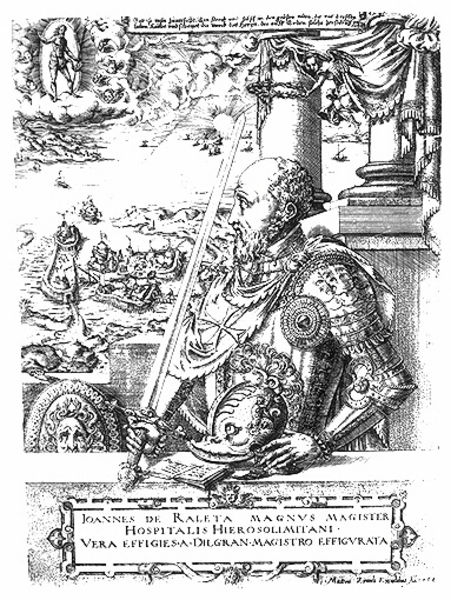
Titel: Bildnis des Johann Horaz de la Valetta
Künstler: Mathis Zündt
Institution: (Seriendruck)
Schlagwörter: feder, gott, himmel, kopf, mann, meer, schatten, wasser, weiß, wolken, landschaft, see, sitzen, frisur, grau, mund, nase, profil, schwarz, stirn, säule, säulen, zeichnung, blick, wolke, alt, bart, architektur, augen, falten, johannes, kragen, mensch, rahmen, vollbart, bildnis, herr, hände, portrait, porträt, vorhang, ferne, sonne, auge, haare, locke, locken, schultern, boote, oval, engel, spanien, schiff, schiffe, schrift, mauer, grafik, graphik, krieg, schlacht, sturm, tafel, kartusche, inschrift, glatze, metall, plinthe, wange, schild, buch, medaillon, kreuz, palast, druck, druckgraphik, schwarzweiss, radierung, stich, illustration, schwert, säbel, text, waffe, degen, helm, krause, ritter, rüstung, halbglatze, kapitell, girlanden, heft, karte, harnisch, mittelalter, ehre, erscheinung, kreuzzug, emblem, kupferstich, aufgeschlagen, gloriole, schwerz, latein, lateinisch, auszeichnungen, kreuzritter, attisch, gelehrt, magnus, ioannes, joannes, magister, dr, mnud